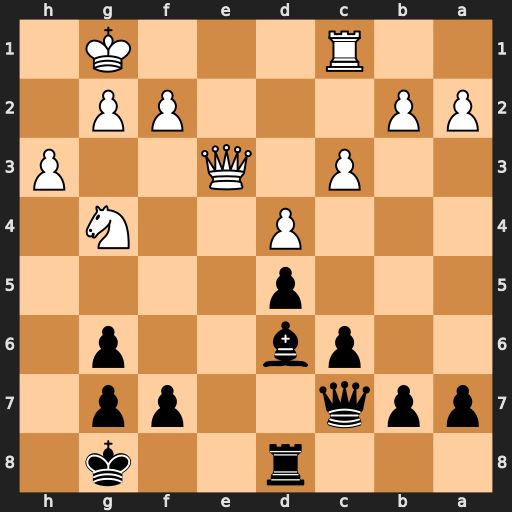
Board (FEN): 3r2k1/ppq2pp1/2pb2p1/3p4/3P2N1/2P1Q2P/PP3PP1/2R3K1
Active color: b
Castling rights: -
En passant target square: -
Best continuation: Bf4 Qe1 Bxc1